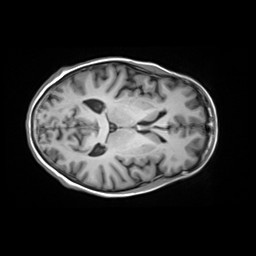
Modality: T1w
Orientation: axial
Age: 65
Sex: female
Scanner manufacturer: siemens
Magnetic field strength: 3 T
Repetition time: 2.2 s
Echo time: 0.00245 s